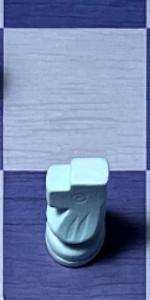
Label: Knight_White